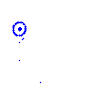
Particle: proton